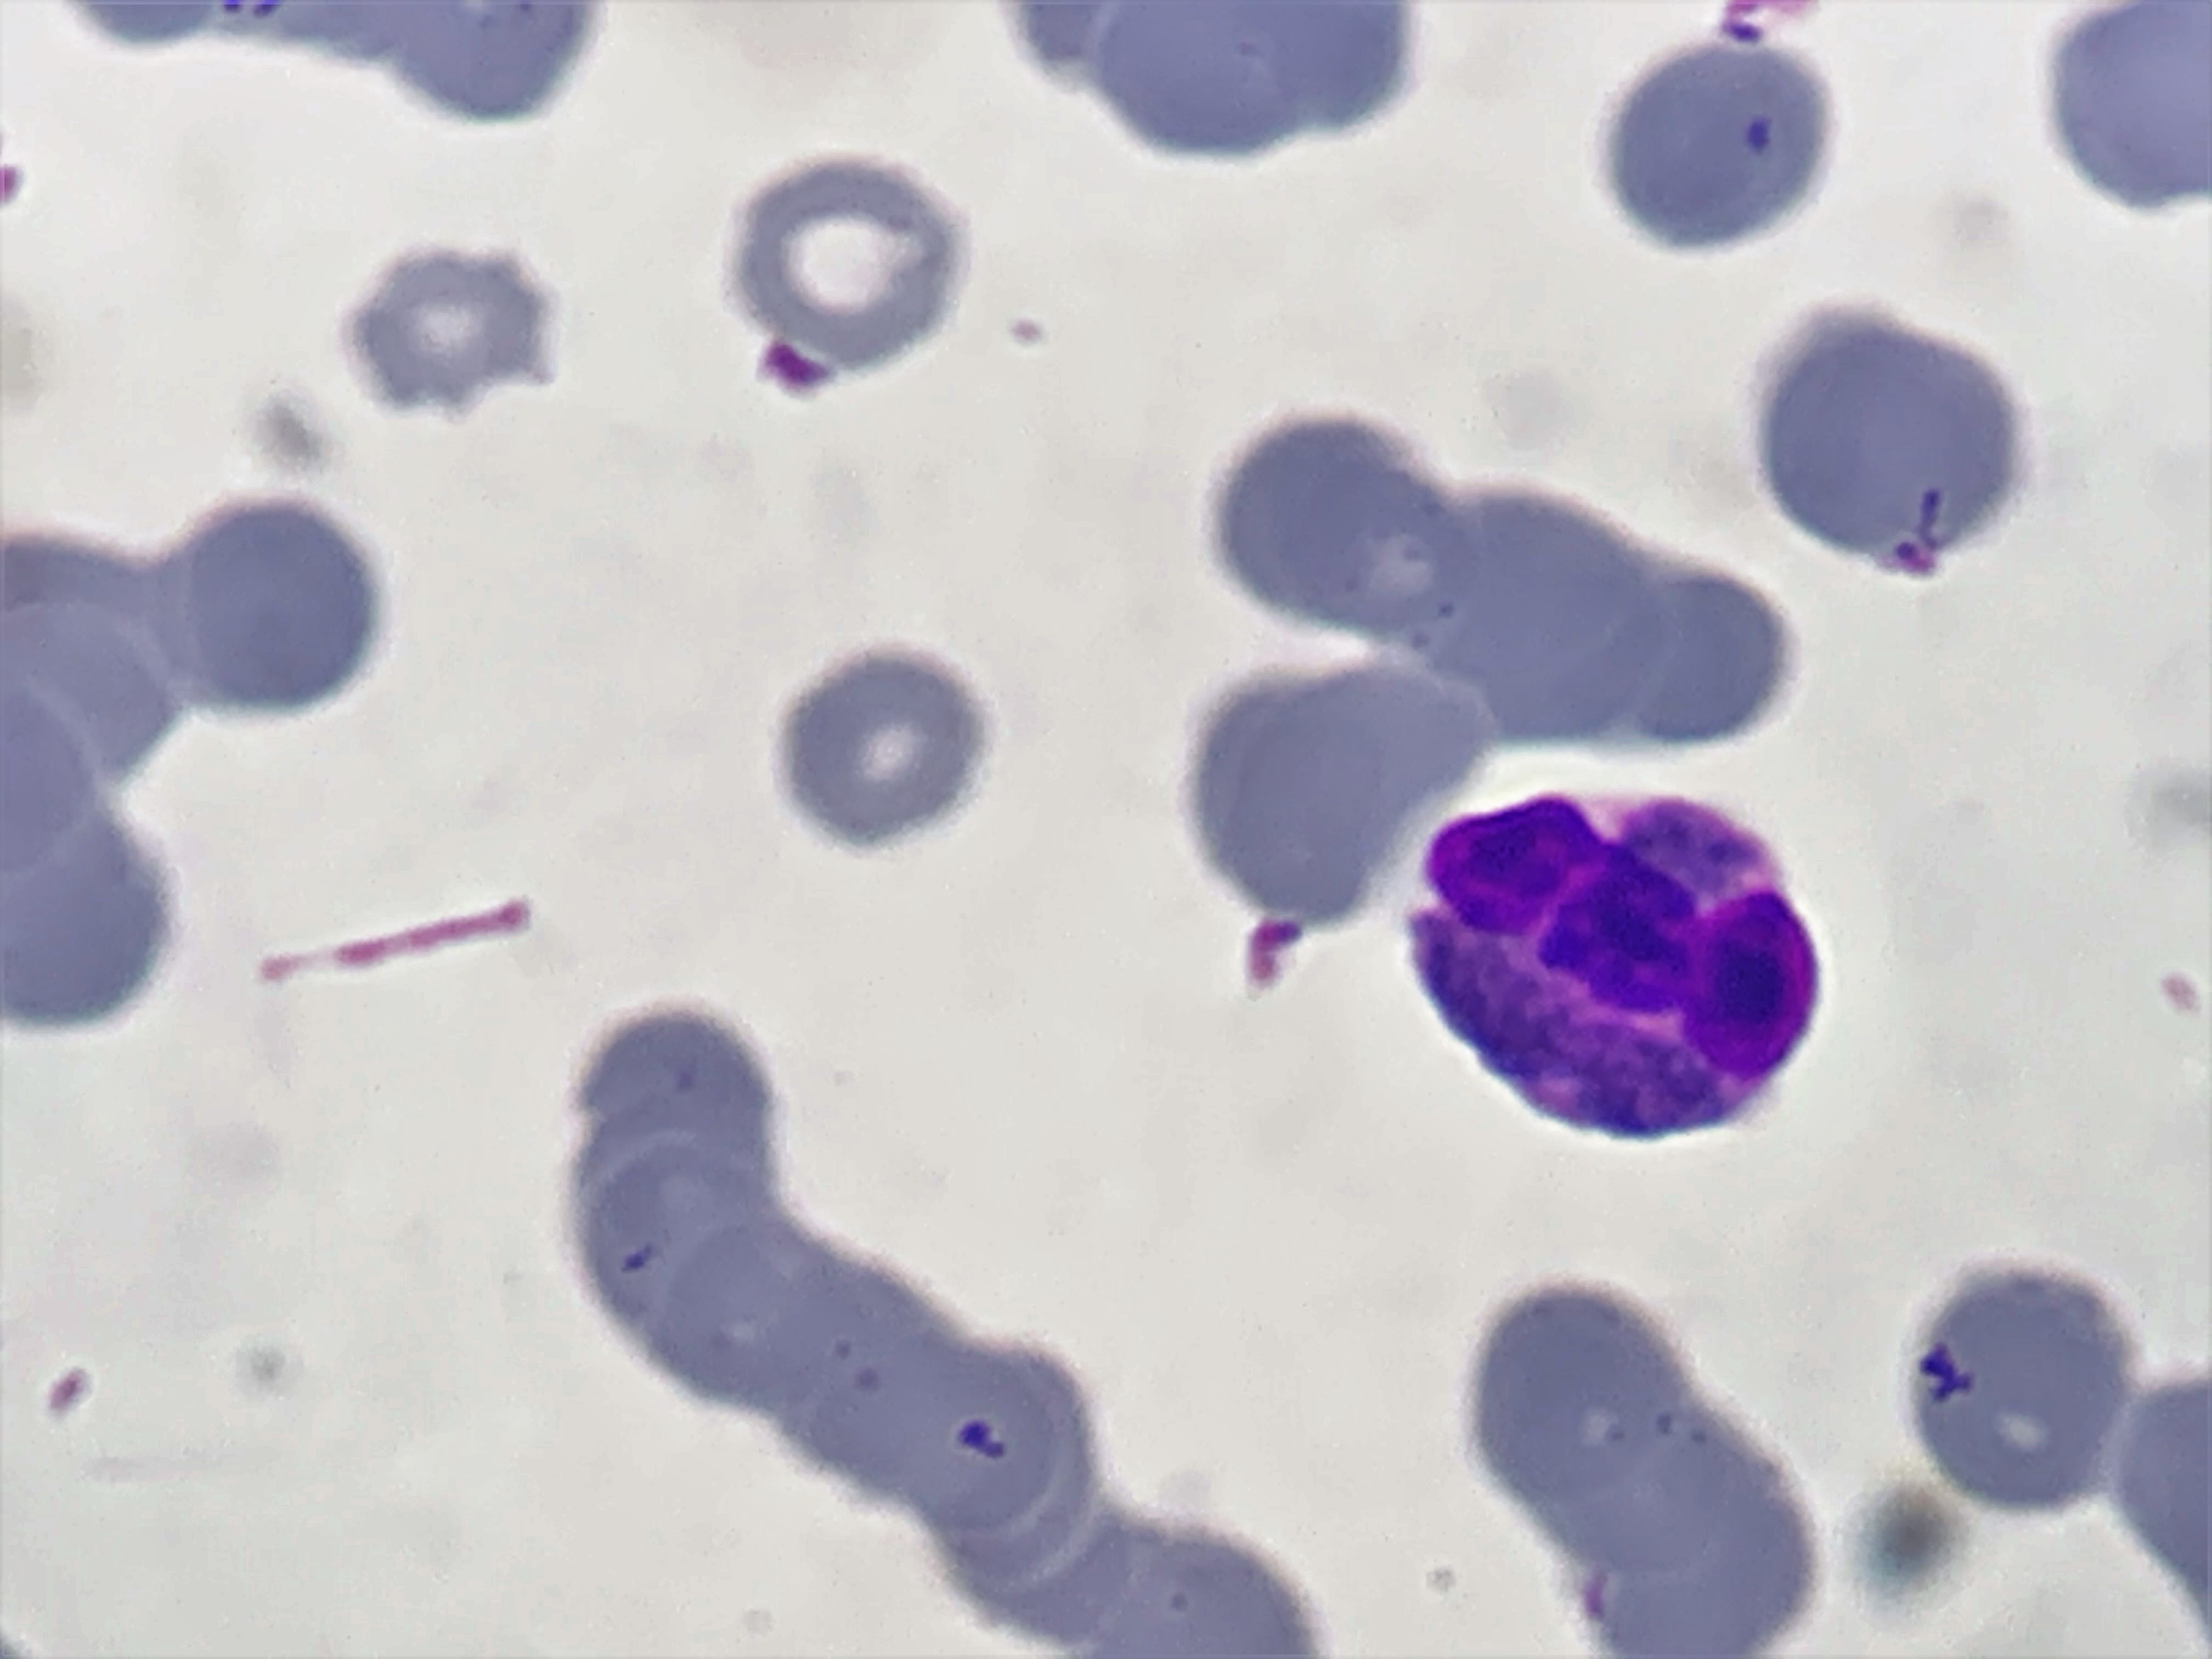
Cell type: EOSINOPHILS